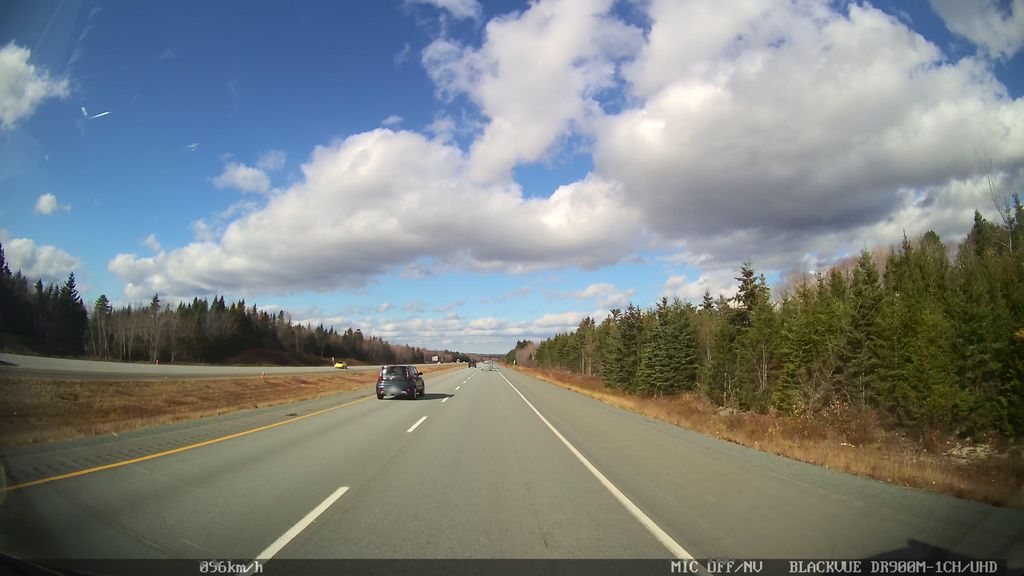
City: halifax